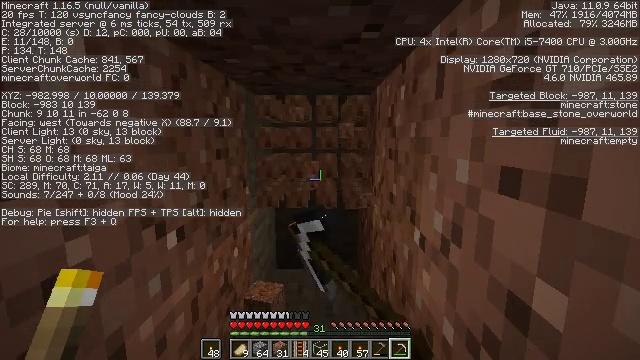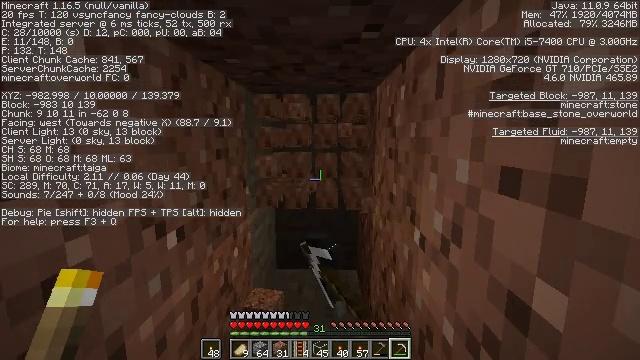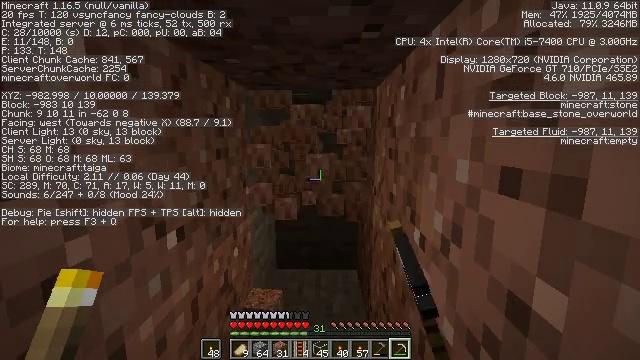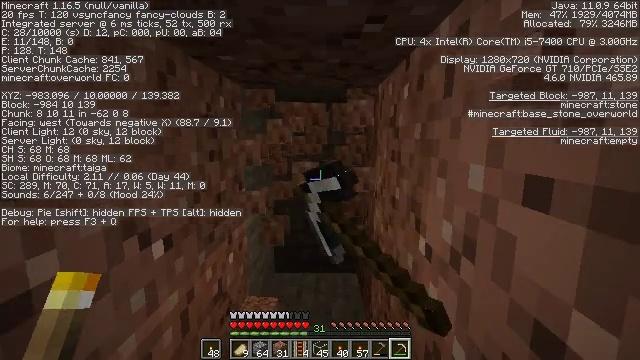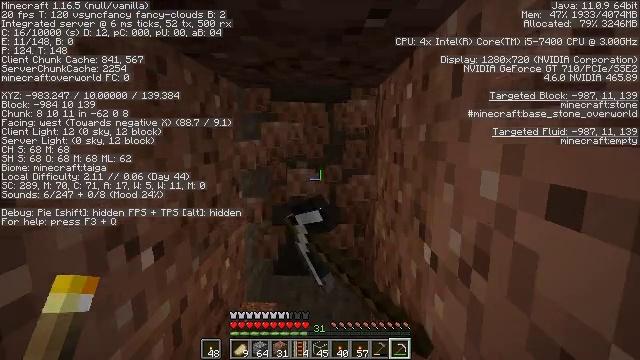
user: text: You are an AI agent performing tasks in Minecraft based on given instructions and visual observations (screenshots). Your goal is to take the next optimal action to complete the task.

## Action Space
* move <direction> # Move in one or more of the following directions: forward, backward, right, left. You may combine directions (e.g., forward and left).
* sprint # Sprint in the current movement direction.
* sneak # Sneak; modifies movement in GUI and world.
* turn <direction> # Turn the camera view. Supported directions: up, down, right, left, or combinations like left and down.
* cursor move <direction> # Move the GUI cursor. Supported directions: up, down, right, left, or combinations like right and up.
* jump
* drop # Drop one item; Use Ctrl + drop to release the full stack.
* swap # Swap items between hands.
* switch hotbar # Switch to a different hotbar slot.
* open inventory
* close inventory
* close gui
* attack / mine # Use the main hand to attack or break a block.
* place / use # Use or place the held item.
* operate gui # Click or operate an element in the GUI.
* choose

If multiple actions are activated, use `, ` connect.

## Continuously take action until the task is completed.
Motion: motion action
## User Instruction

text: Collect granite for building materials.
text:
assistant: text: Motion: attack / mine
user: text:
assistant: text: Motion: attack / mine
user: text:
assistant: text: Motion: move forward, attack / mine
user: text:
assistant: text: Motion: move forward, attack / mine
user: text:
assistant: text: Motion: attack / mine